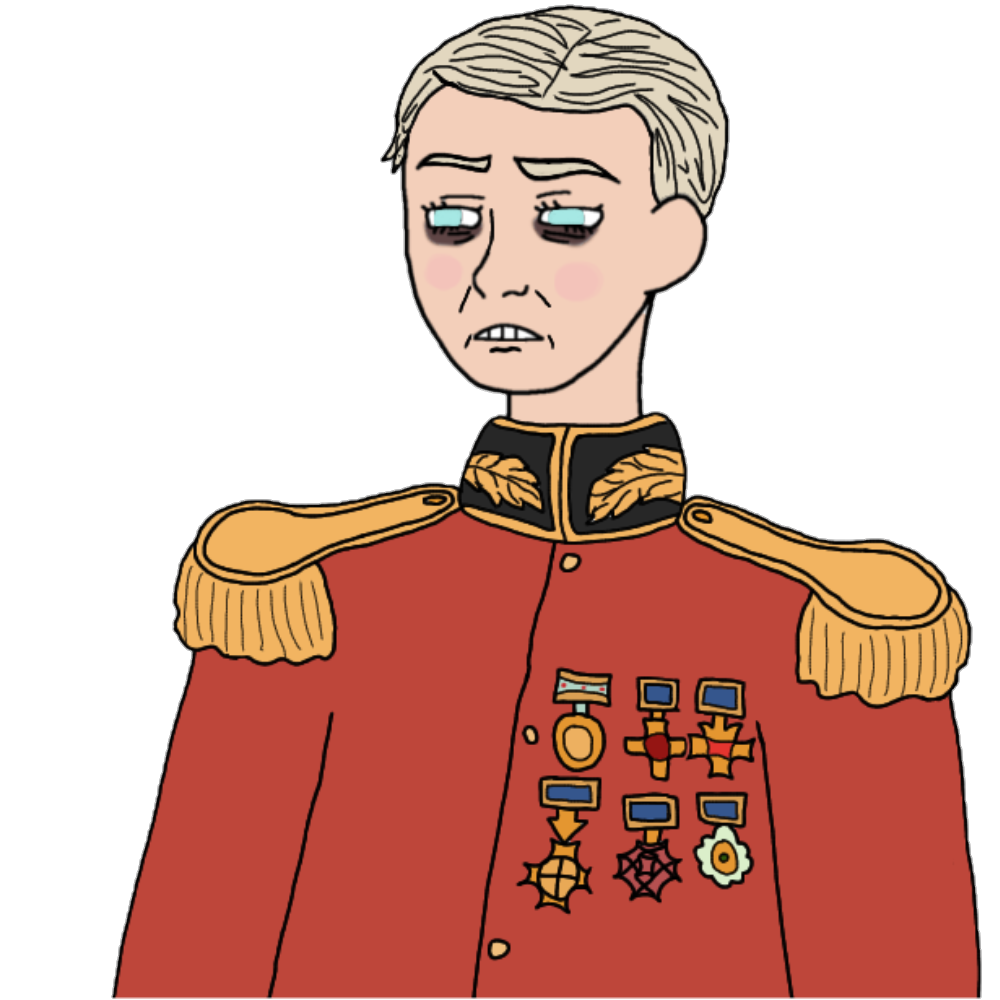
Label: 5_Twinkjak